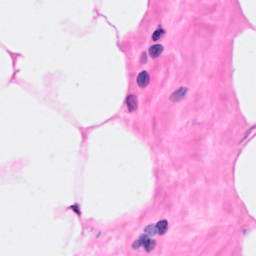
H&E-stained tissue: Breast